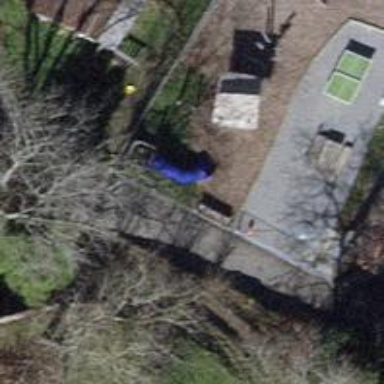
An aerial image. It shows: Playground featuring slide.